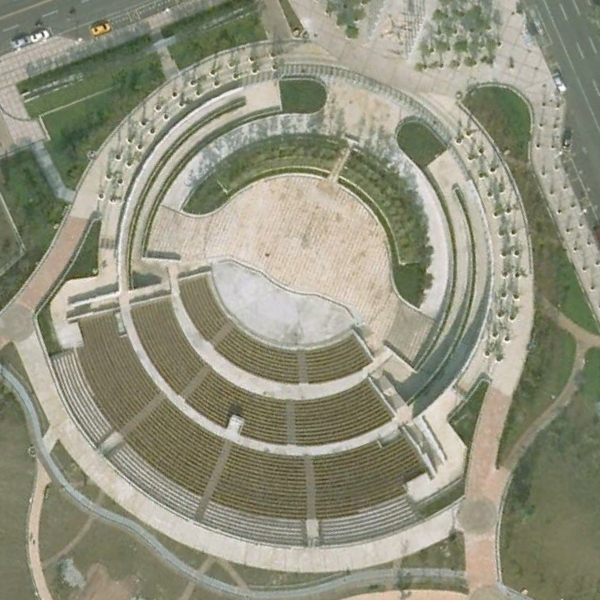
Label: Square